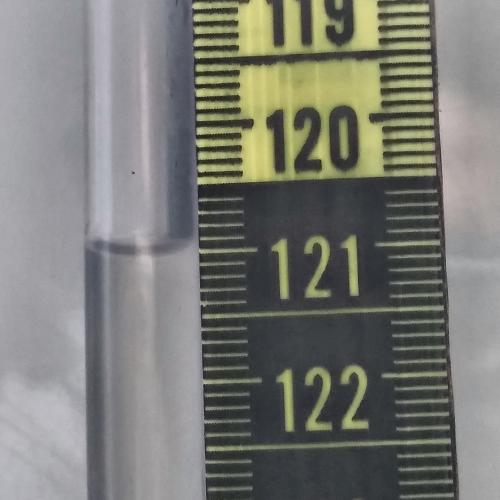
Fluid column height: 121.0 cm